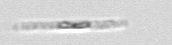
Label: Leptocylindrus